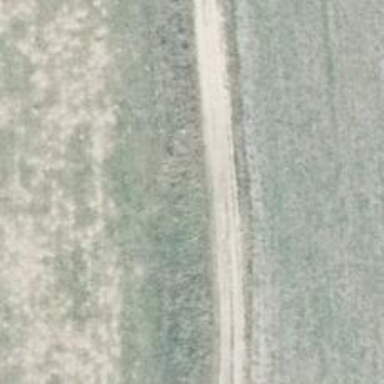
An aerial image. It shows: Sandy track with grade 4 tracktype.